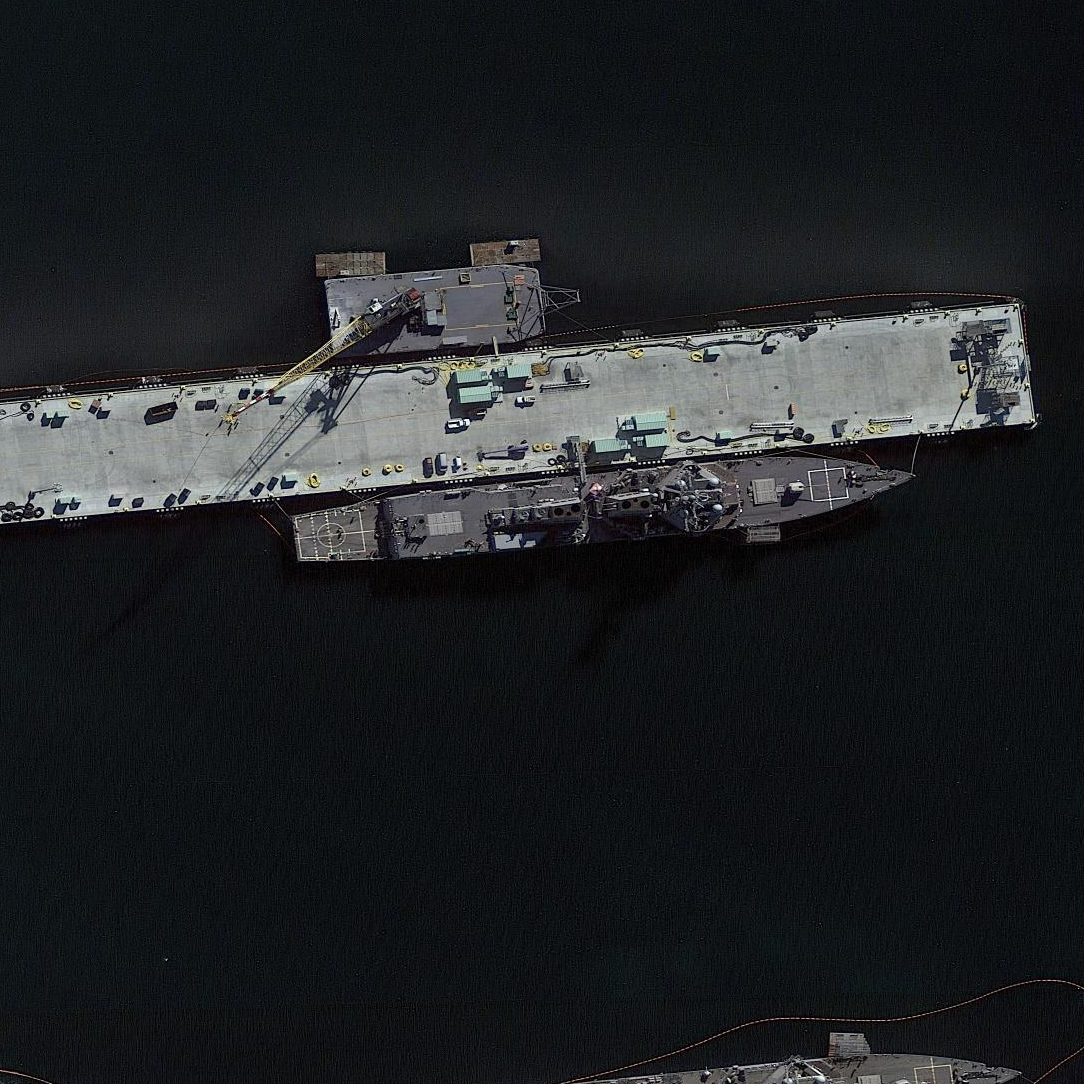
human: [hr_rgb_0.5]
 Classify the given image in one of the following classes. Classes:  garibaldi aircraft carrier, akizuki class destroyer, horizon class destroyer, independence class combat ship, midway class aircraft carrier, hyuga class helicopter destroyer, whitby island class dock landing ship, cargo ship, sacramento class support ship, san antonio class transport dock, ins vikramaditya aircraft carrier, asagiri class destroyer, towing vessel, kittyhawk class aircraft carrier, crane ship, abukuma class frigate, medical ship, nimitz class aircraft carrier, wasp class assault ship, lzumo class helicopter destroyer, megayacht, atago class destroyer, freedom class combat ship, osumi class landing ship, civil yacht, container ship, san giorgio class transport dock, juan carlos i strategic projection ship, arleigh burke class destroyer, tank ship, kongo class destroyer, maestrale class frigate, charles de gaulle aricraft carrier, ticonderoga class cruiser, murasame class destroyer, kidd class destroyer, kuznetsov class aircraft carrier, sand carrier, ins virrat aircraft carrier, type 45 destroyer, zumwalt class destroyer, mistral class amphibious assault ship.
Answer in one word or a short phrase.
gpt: Arleigh Burke class destroyer